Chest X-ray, PA view. Patient: 59 years old, sex F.
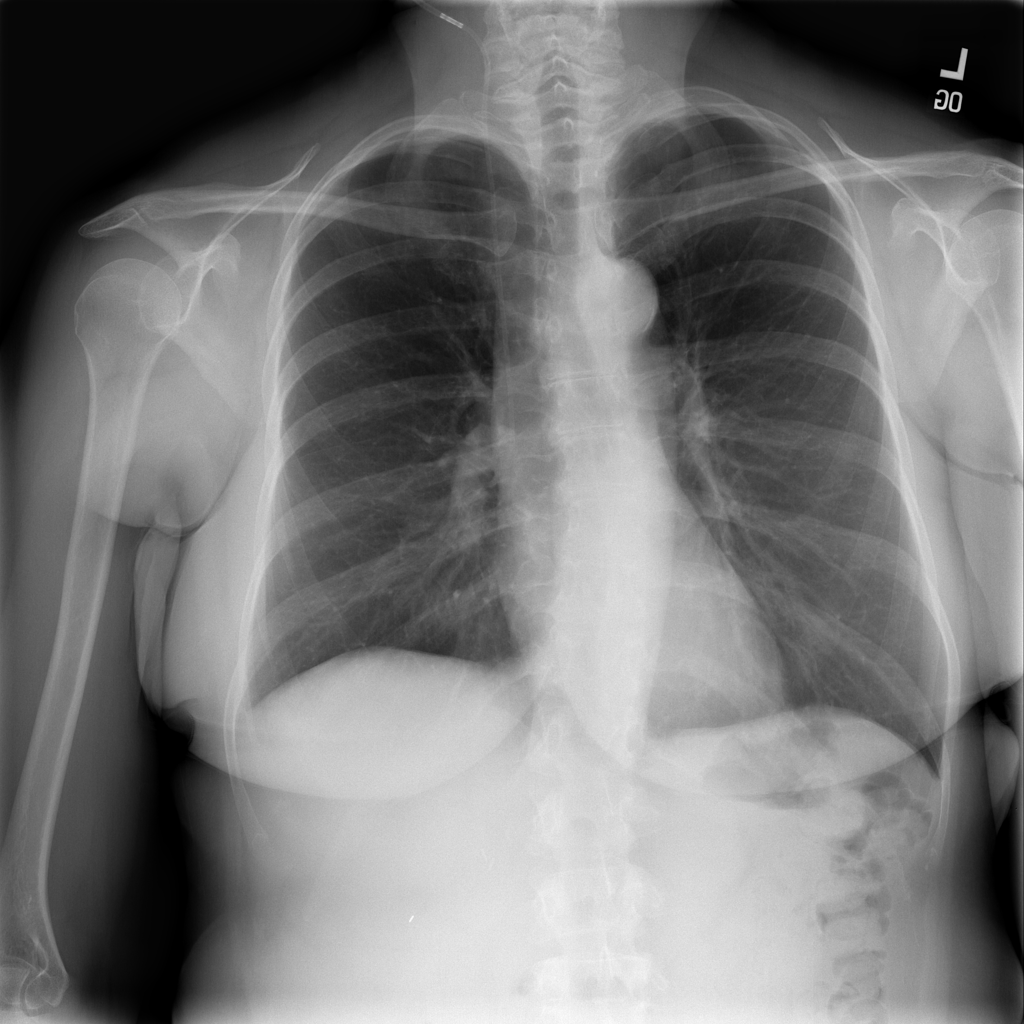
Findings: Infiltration